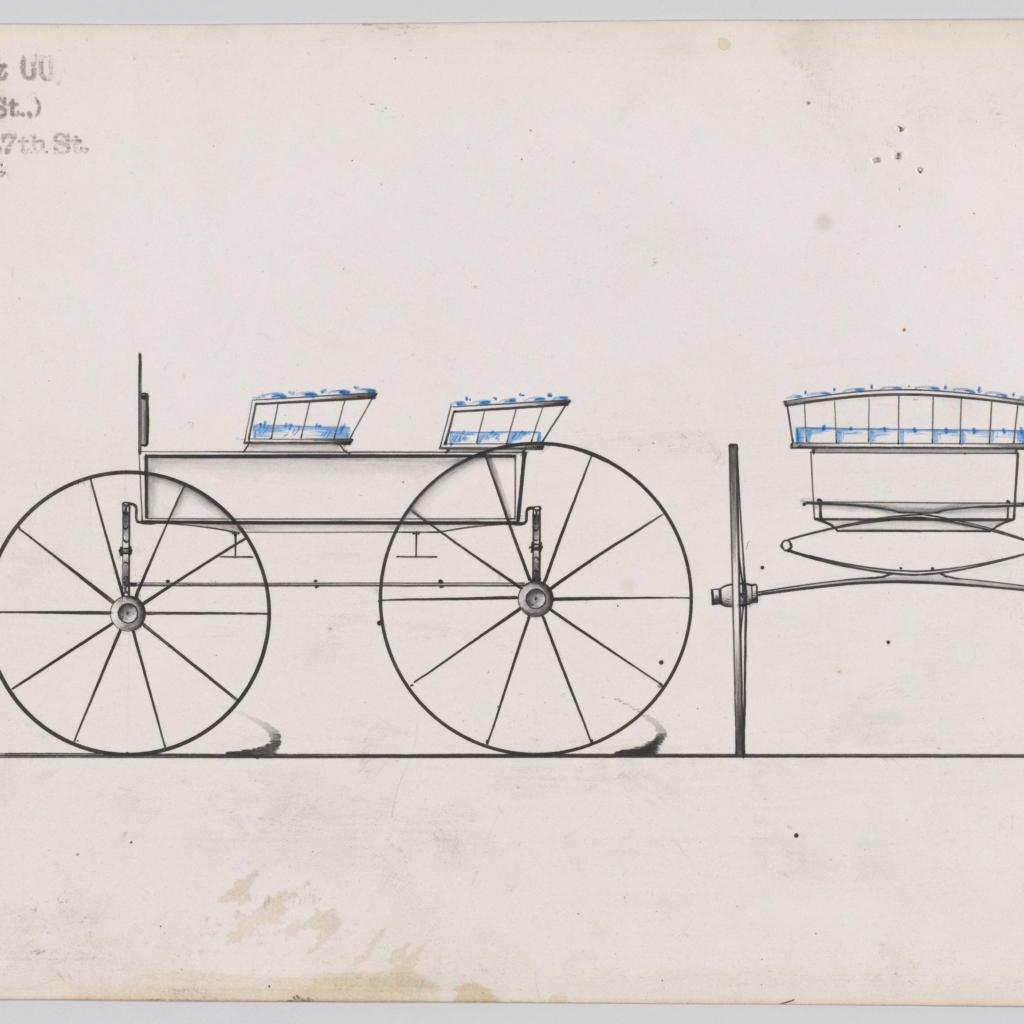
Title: Design for 4 seat Phaeton, no top, no. 3215
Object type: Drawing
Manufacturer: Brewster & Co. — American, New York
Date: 1876
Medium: Pen and black ink, watercolor and gouache
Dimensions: Sheet: 6 1/4 x 9 in. (15.9 x 22.9 cm)
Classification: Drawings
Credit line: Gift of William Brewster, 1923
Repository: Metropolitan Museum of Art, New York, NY